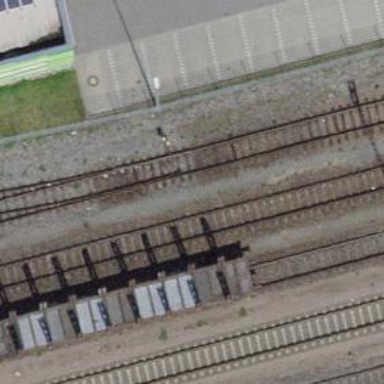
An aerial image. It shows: Single-track railway siding.